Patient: sex M, age 57
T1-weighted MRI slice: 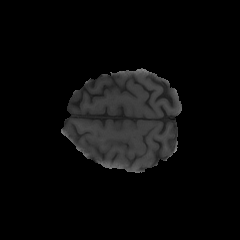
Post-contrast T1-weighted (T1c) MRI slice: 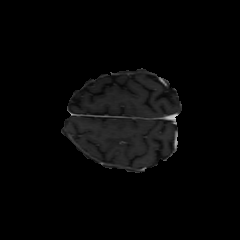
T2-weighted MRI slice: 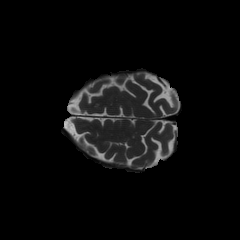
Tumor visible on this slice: no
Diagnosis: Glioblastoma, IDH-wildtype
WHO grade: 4